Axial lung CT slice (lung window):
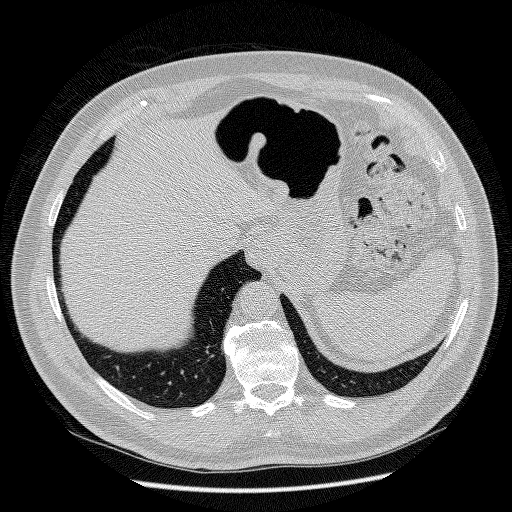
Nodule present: no